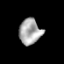
Tissue: prostate
Cell type: T cells
Senescence score: 0.3338
Nuclear area (px): 548
Mean DAPI intensity: 170.245